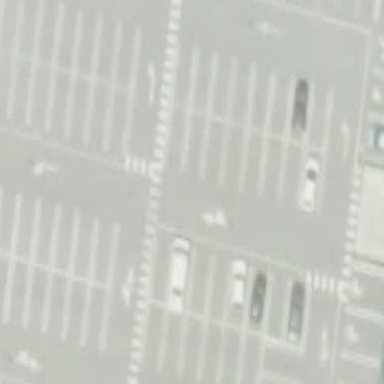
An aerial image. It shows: Parking area with surface.